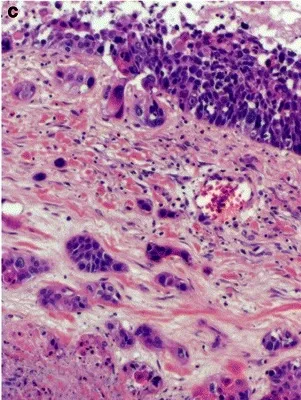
Gross findings and microscopic findings of case 1. B; The cut surface of the cyst contains yellowish-gray, firm areas, and a few cystic cavities are embedded within.
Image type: pathology (h&e)